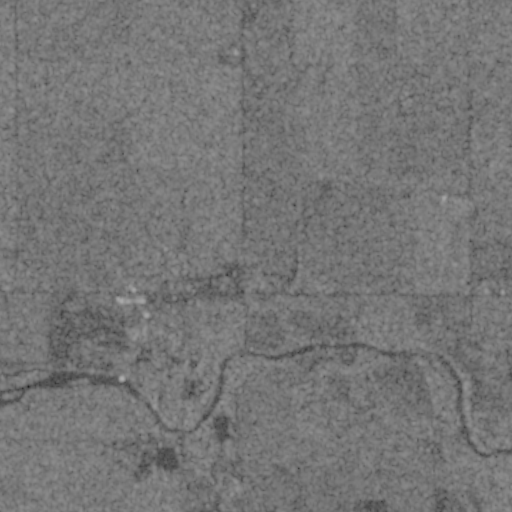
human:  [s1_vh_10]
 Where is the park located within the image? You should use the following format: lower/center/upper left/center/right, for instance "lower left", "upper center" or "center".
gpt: The park is located in the lower right of the image.
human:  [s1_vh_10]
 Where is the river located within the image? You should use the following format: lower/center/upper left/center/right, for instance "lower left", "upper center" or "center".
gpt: The river is located in the lower of the image.
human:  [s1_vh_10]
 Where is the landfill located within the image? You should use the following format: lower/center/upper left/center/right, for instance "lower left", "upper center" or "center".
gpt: There is no landfill in the image.

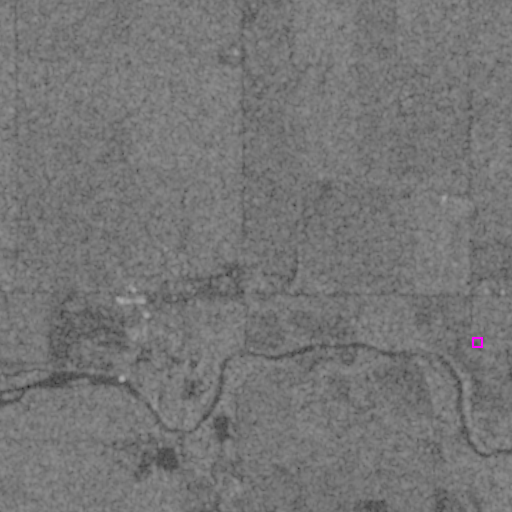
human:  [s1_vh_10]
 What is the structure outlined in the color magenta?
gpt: The structure outlined in magenta is a park.
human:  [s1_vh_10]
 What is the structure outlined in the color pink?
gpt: There is no pink outline.